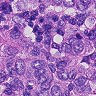
Metastatic tissue present: yes